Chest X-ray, AP view. Patient: 47 years old, sex M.
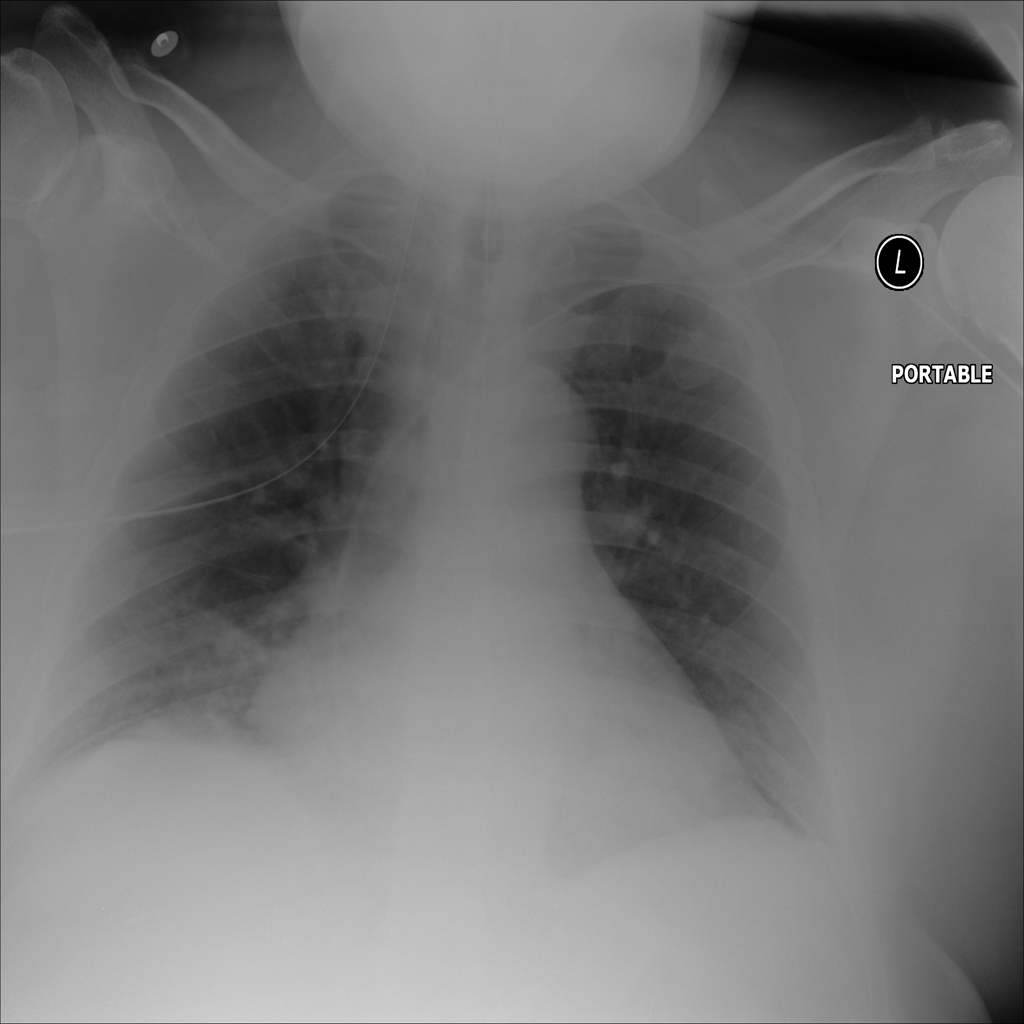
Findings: No Finding